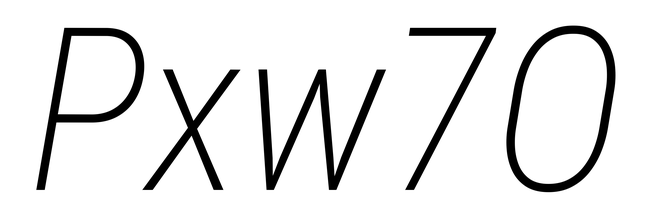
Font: Roboto-Italic_Condensed_ExtraLight_Italic